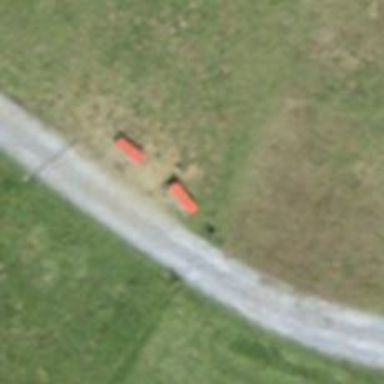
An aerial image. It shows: Bench for seating.